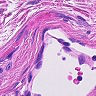
Metastatic tissue present: no